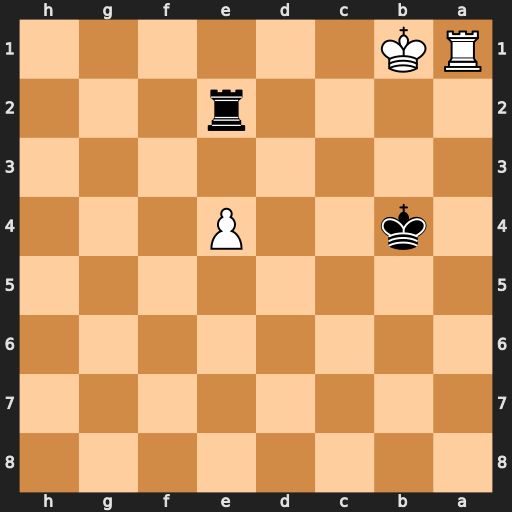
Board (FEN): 8/8/8/8/1k2P3/8/4r3/RK6
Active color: b
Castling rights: -
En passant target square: -
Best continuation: Kb3 Kc1 Re1+ Kd2 Rxa1